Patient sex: M
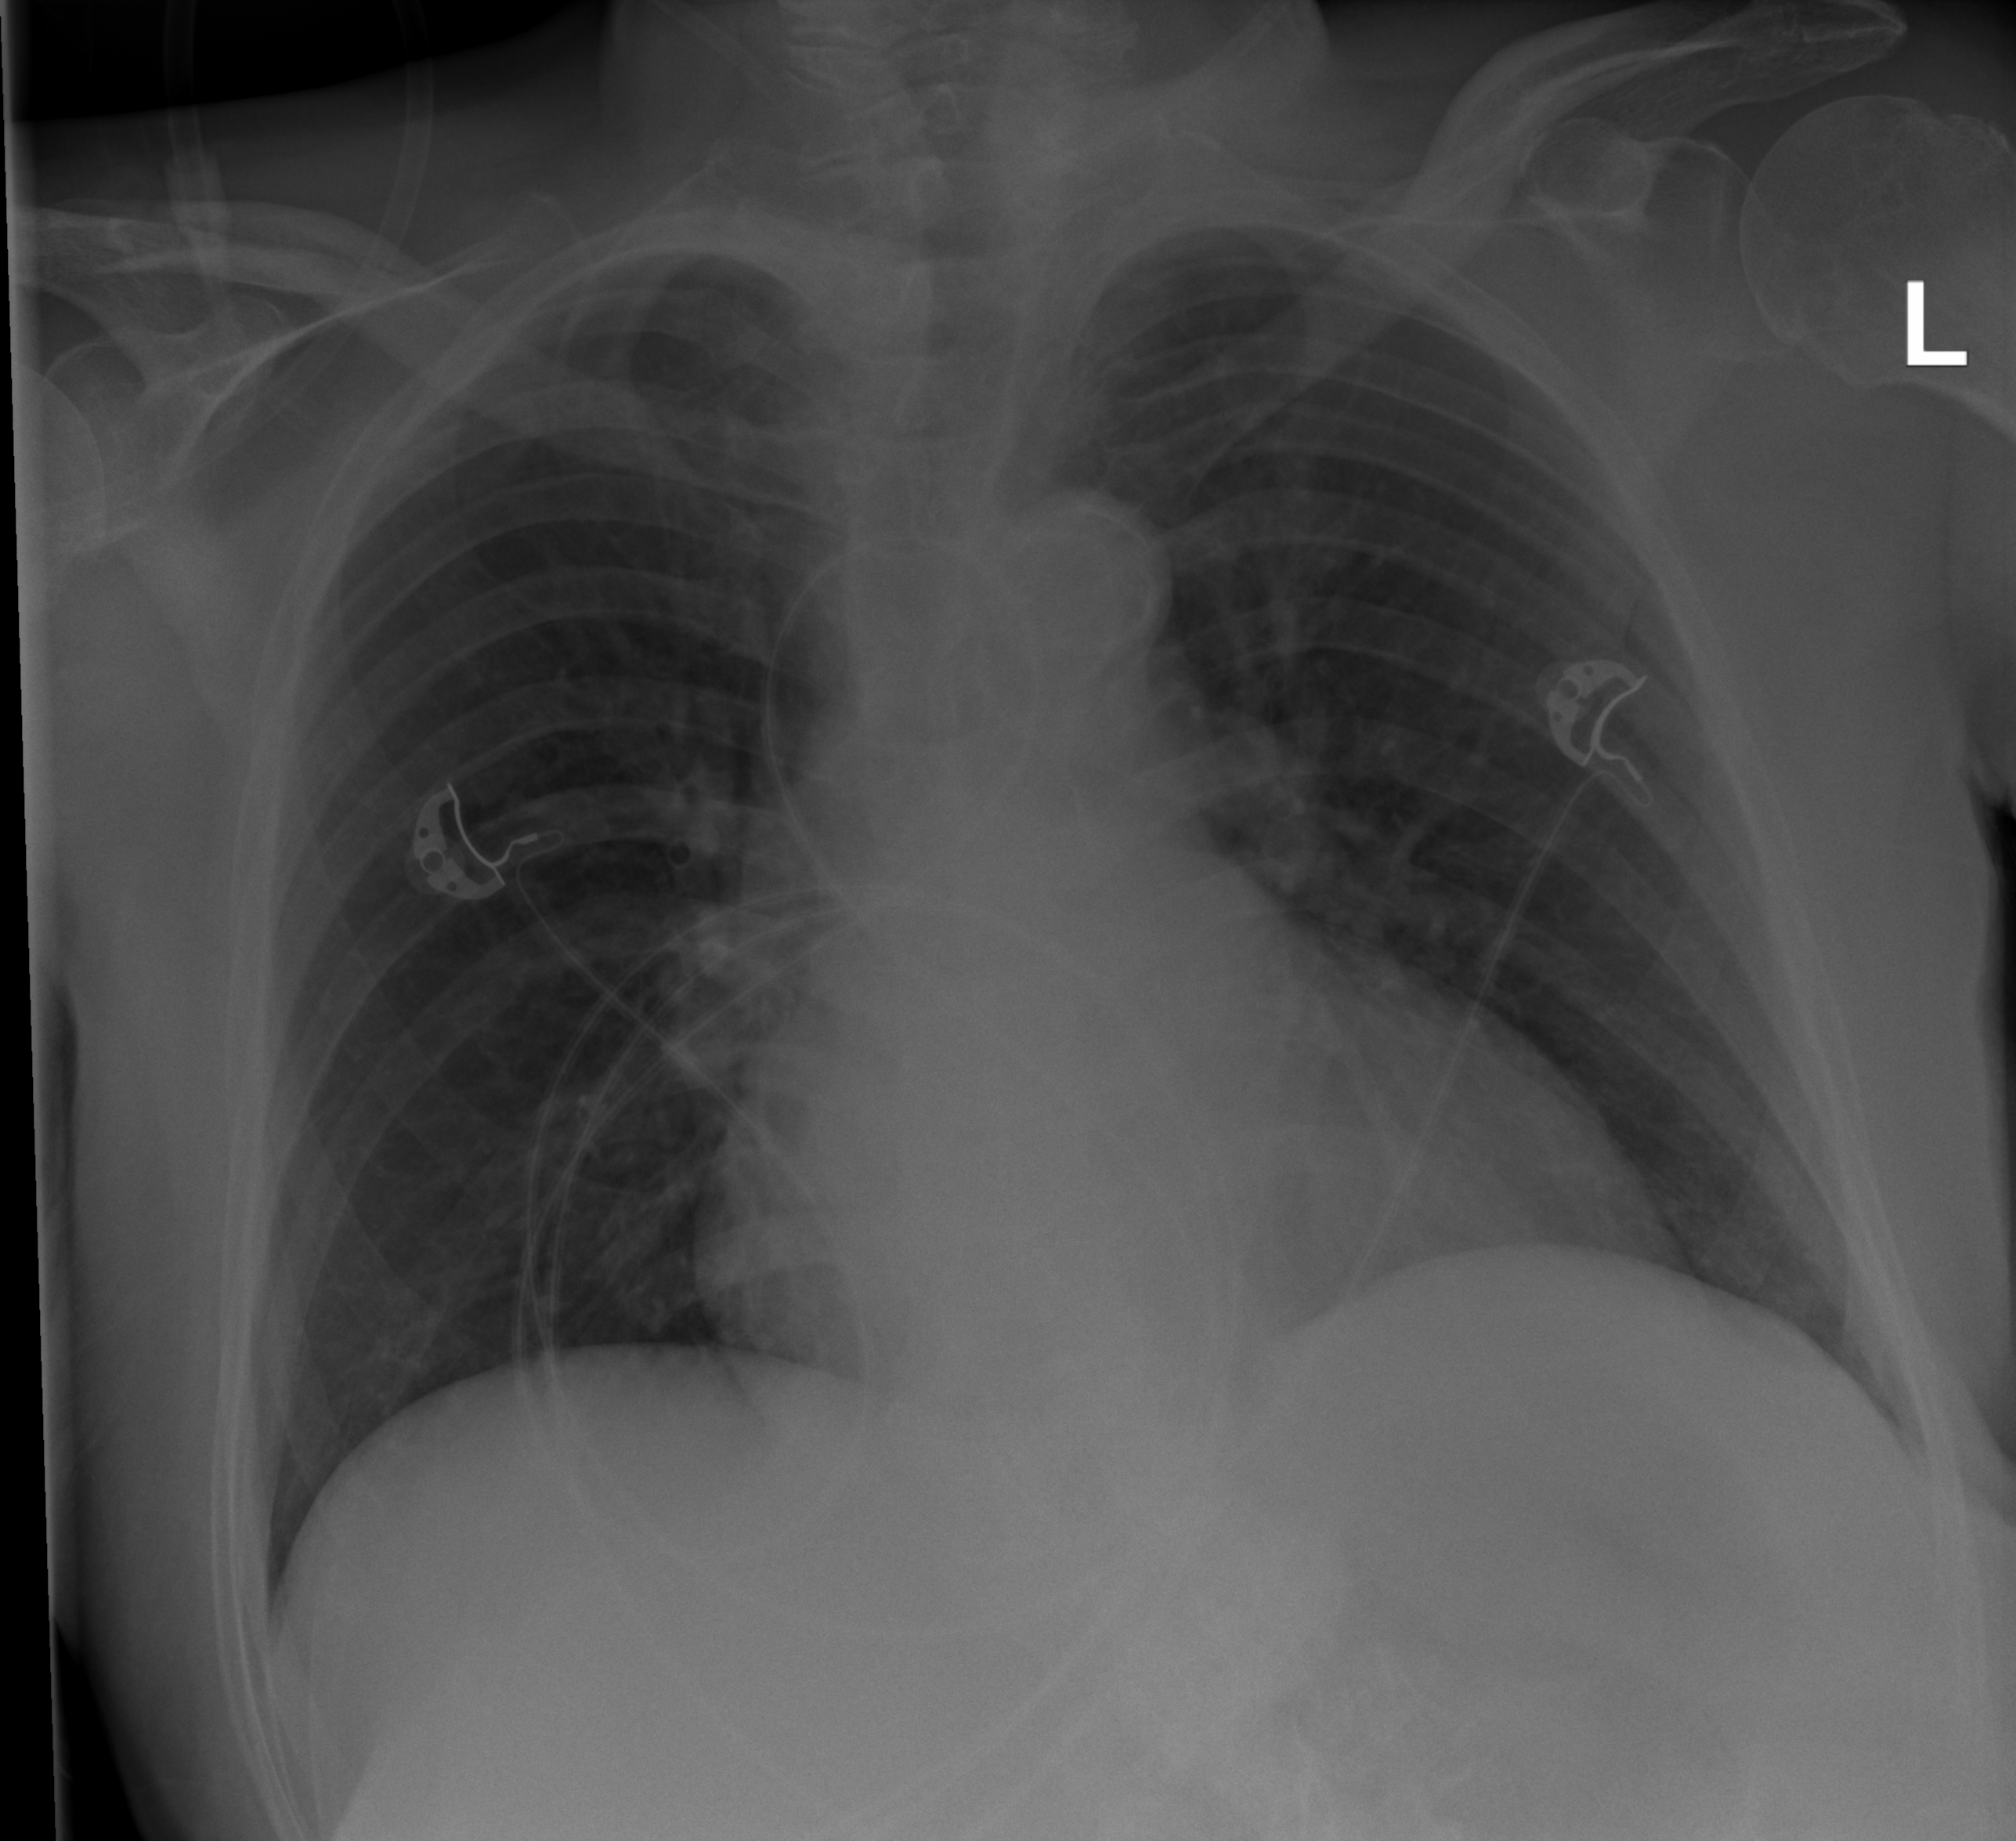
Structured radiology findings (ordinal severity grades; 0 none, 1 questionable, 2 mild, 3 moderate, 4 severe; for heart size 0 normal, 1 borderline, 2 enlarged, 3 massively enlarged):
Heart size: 2
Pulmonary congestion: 0
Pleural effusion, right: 0
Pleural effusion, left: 0
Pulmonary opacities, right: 0
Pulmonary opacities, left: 1
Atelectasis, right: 0
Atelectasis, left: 1